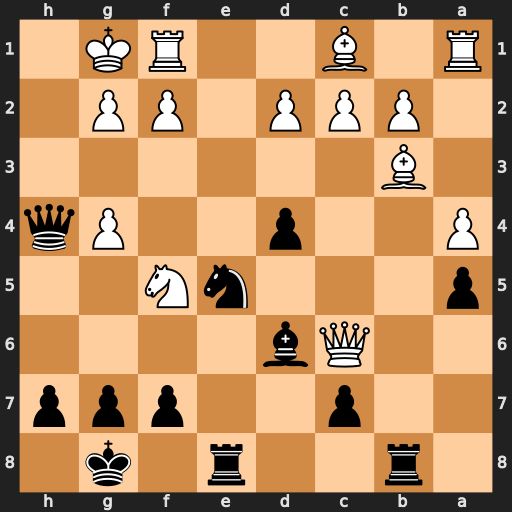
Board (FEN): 1r2r1k1/2p2ppp/2Qb4/p3nN2/P2p2Pq/1B6/1PPP1PP1/R1B2RK1
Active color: b
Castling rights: -
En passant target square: -
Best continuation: Nf3+ Qxf3 Qh2#